Interaction volume radius: 10 \u00c5
Interaction volume height: 15 \u00c5
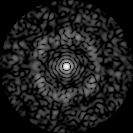
Disorder parameter: 0.8162